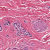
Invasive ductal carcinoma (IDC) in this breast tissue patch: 0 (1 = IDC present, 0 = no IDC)